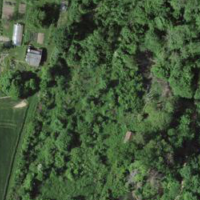
EUNIS habitat code: 41
Species observed at this site:
Geum rivale